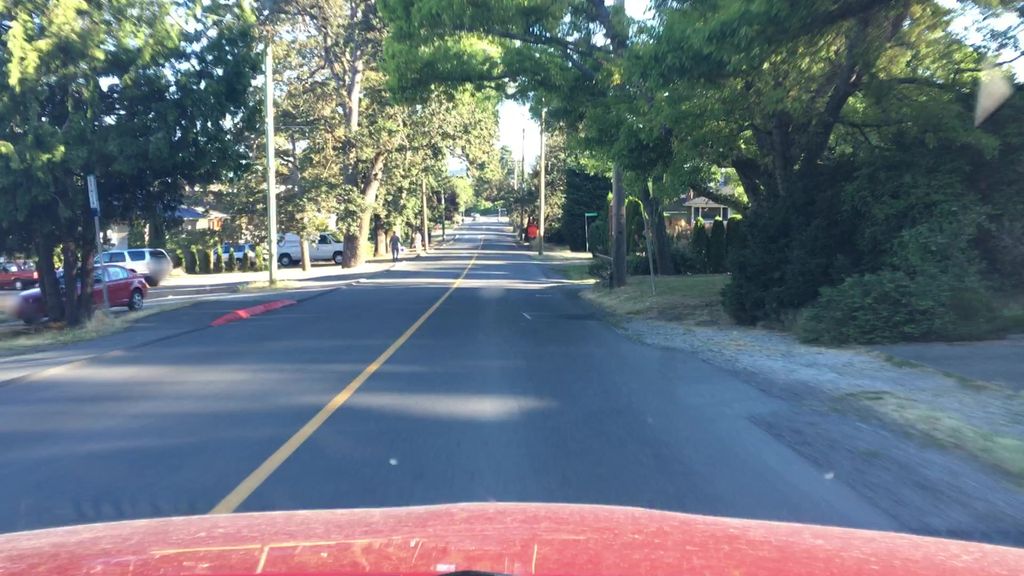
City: victoria